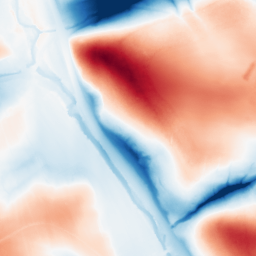
Category: classical
Decomposition family: gaussian_anisotropic
Decomposition parameters: sigma_x: 2
sigma_y: 50
Upsampling method: cubic_catmull_rom
Upsampling parameters: scale: 2
Upsampling scale: 2